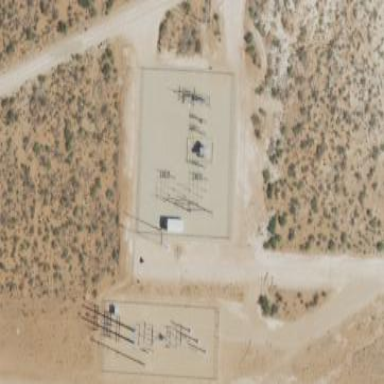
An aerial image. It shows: Distribution power substation secured by fence.